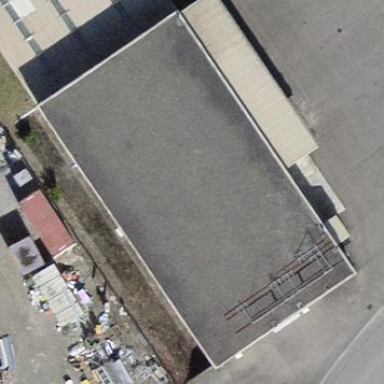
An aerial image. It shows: Flat-roofed building.